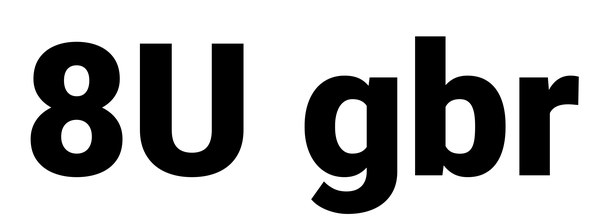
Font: Roboto_Black